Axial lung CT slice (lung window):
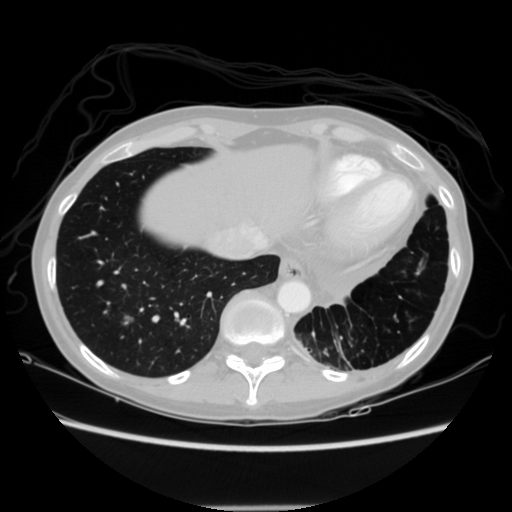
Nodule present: yes
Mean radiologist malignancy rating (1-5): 4